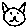
Label: cat